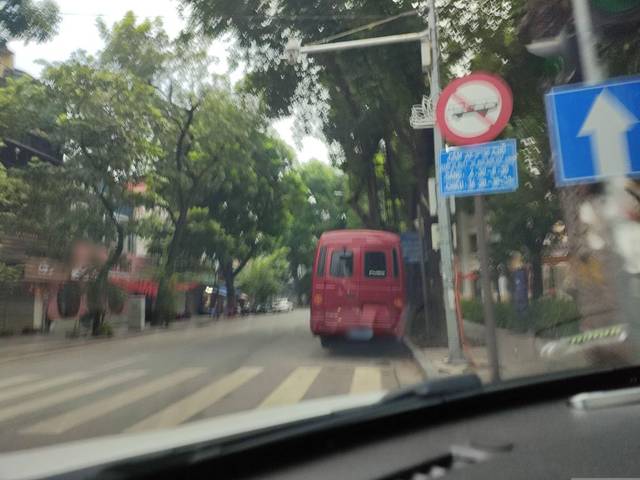
Region: Vietnam
Coordinates: 21.026, 105.85